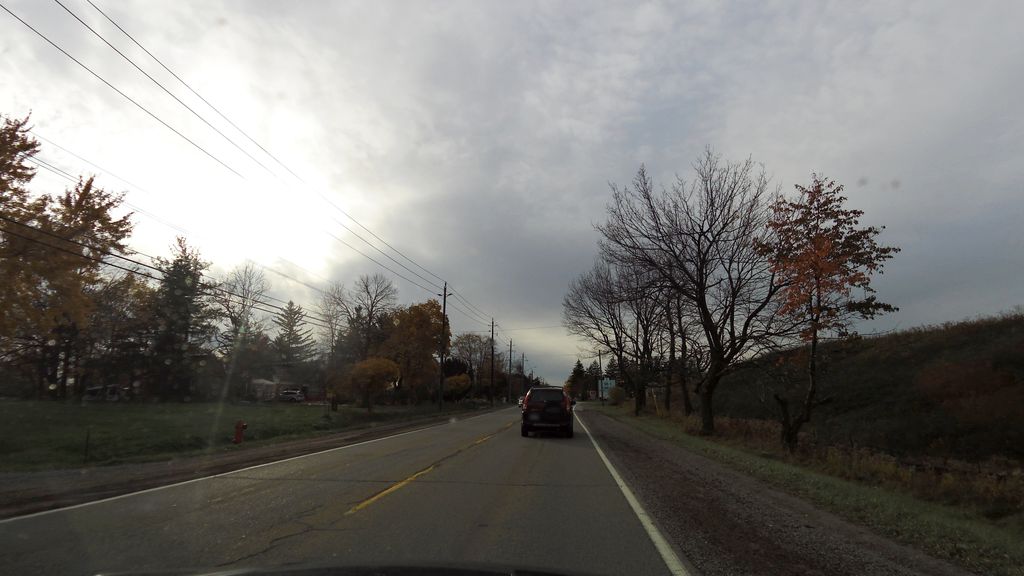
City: hamilton